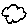
Label: cloud